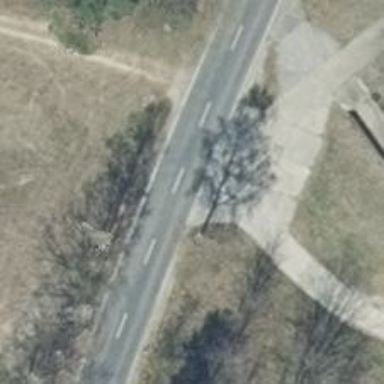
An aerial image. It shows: Service road with surface made of concrete plates.